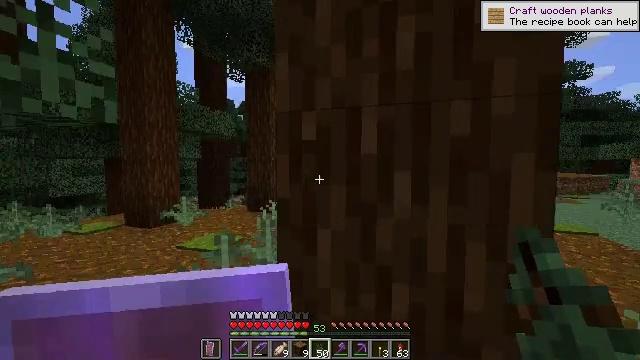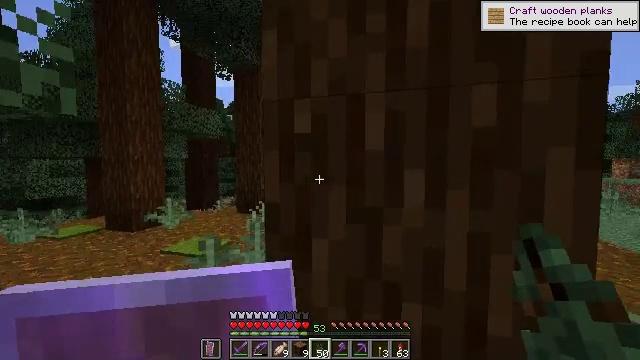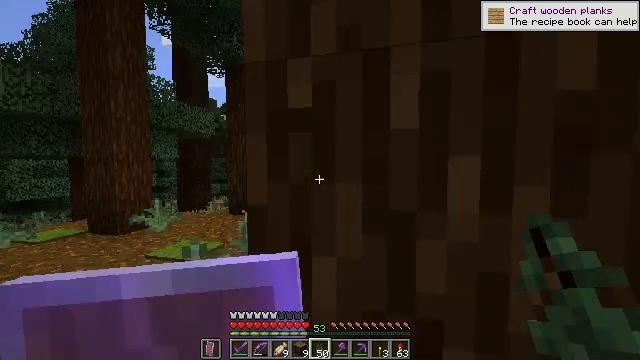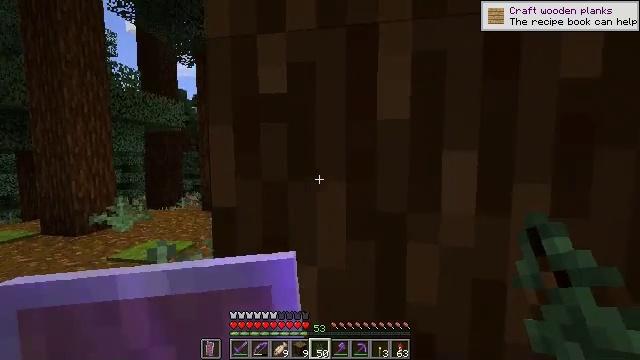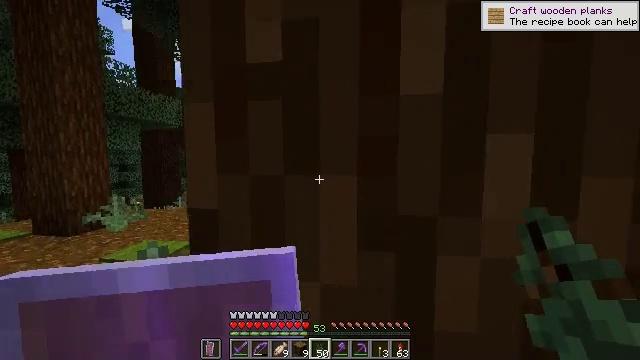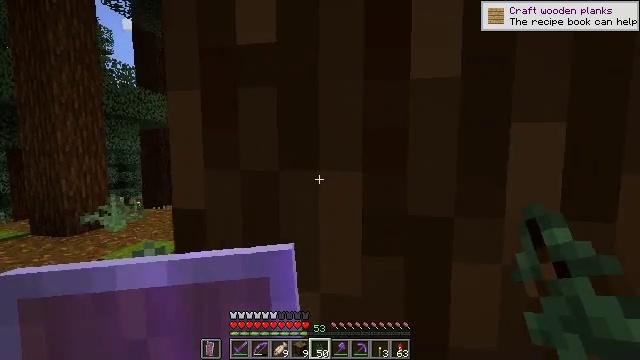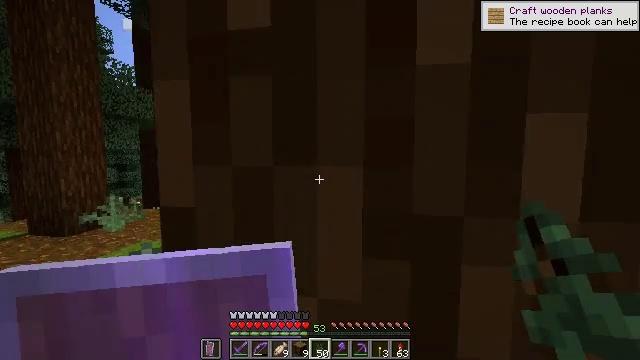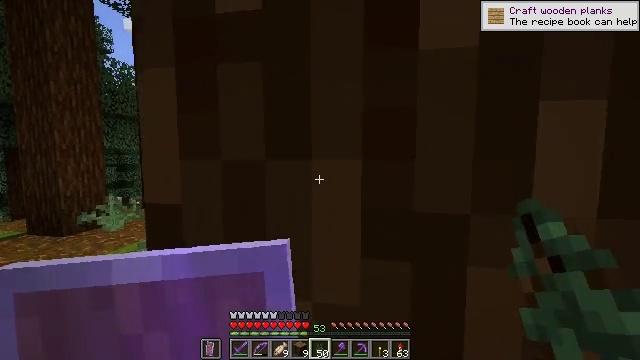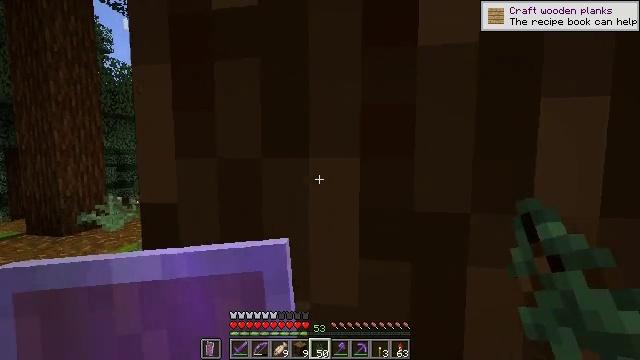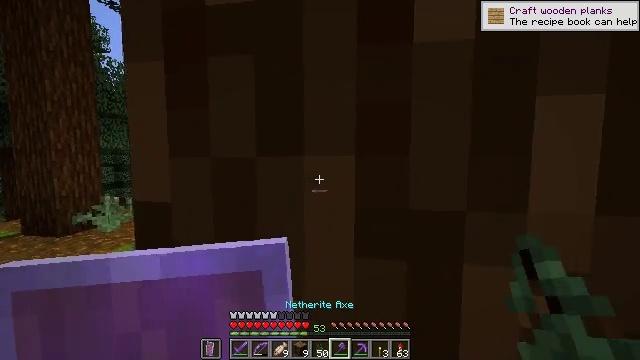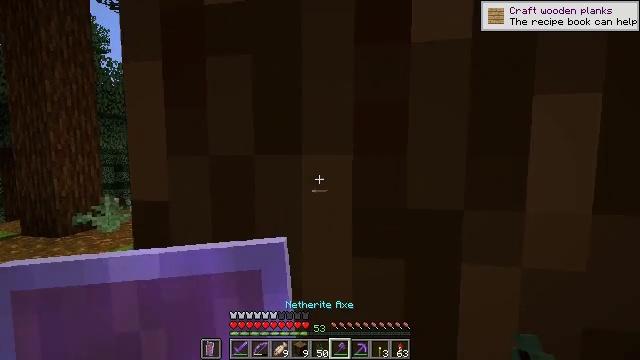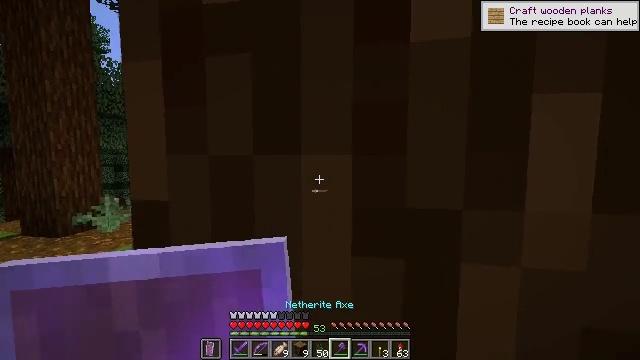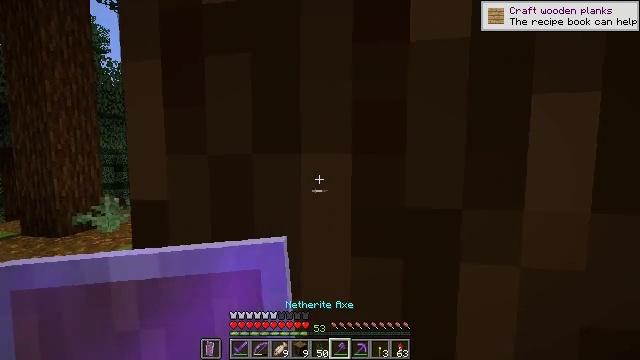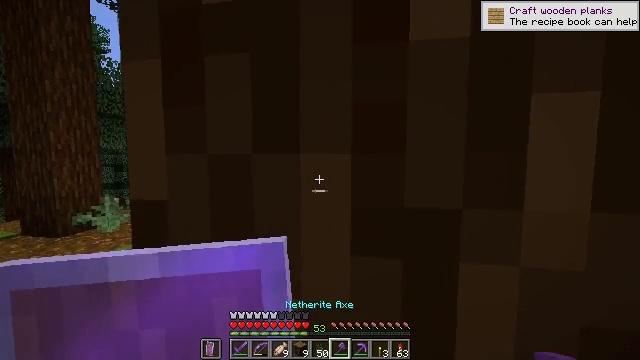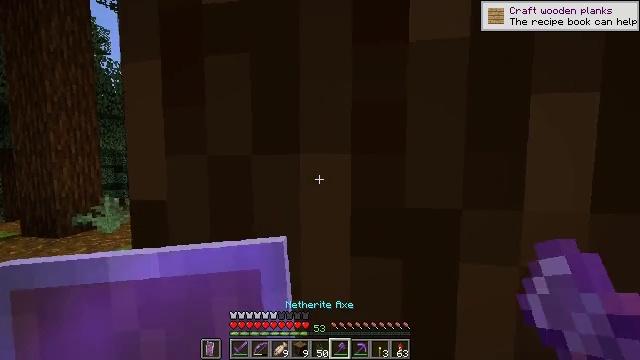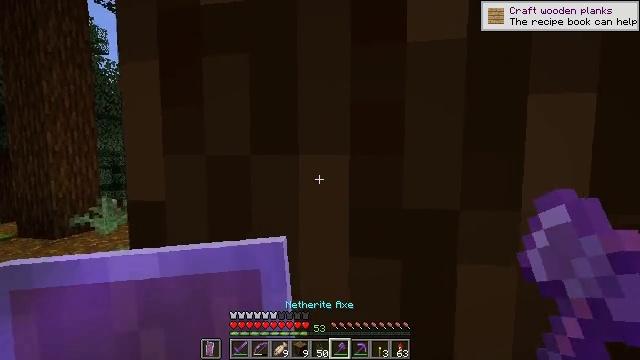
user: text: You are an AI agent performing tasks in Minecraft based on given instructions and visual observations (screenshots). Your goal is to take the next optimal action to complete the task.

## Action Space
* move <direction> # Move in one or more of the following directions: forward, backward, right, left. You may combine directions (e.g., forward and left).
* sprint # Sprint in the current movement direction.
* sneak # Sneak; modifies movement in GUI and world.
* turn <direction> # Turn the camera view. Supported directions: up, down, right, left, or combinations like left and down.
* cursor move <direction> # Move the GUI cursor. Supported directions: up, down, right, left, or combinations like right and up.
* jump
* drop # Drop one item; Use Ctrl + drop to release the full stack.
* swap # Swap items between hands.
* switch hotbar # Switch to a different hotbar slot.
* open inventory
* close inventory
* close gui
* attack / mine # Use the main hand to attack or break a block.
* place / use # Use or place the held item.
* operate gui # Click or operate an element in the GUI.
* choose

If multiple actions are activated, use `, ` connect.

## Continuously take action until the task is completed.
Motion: motion action
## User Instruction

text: Collect spruce log for building materials.
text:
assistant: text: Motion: move forward, turn right
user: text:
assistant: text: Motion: move forward, turn right
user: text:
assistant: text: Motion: turn right and down
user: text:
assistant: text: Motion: no_op
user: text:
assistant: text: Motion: no_op
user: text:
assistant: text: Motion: no_op
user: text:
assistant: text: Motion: no_op
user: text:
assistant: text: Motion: no_op
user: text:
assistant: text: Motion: no_op
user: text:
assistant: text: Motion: no_op
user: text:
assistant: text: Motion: no_op
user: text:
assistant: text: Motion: no_op
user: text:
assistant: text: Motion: no_op
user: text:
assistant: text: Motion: no_op
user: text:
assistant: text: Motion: no_op
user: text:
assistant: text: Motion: no_op
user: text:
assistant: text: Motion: turn right and up, attack / mine
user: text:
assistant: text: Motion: turn up, attack / mine
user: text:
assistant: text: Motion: turn right and up, attack / mine
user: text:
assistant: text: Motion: turn right and up, attack / mine
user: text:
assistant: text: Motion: turn right and up, attack / mine
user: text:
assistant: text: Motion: turn right and up, attack / mine
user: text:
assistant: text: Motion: turn up, attack / mine
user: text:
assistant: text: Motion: turn up, attack / mine
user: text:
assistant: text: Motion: attack / mine
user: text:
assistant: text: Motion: turn right and up, attack / mine
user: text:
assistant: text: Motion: turn up, attack / mine
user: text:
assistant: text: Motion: turn up, attack / mine
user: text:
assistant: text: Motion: turn up, attack / mine
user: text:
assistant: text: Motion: turn up, attack / mine